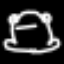
Label: frog